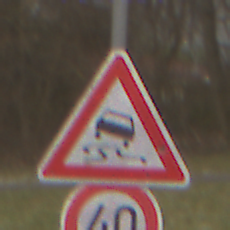
Verkehrszeichen: SchleuderOderRutschgefahr
Zusatzzeichen unten: Geschwindigkeit40
Umgebung: Outdoor, Nature
Tageszeit: Midday
Wetter: Overcast
Licht: Natural
Jahreszeit: NotSpecified
Kontrast: LowContrast